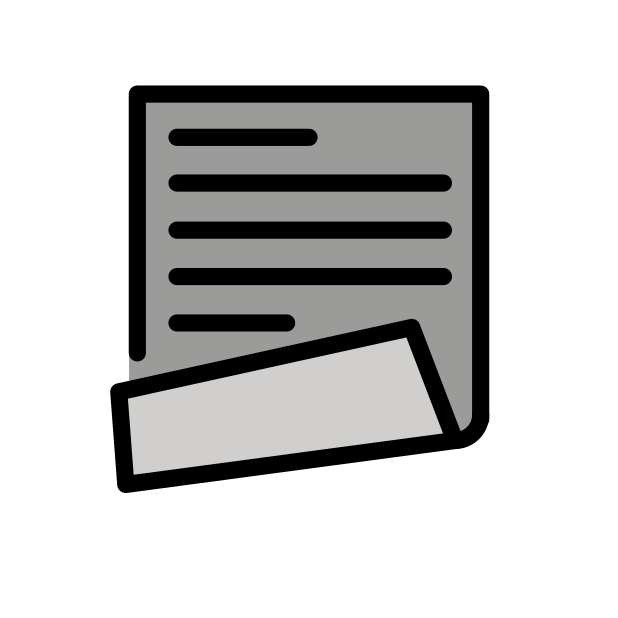
Emoji: 📃
Name: page with curl
Unicode: 0x1f4c3